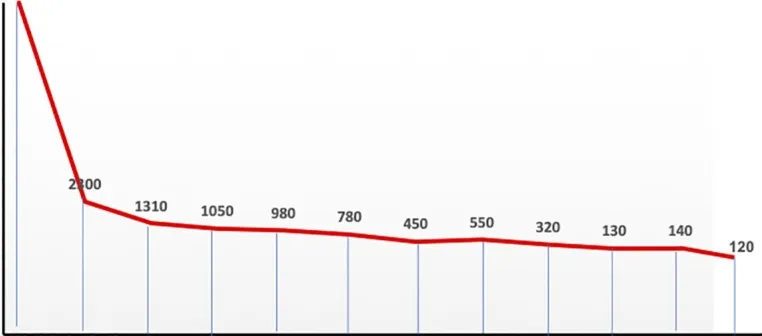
WT1 clearance during the whole program.
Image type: pathology (masson_trichrome)